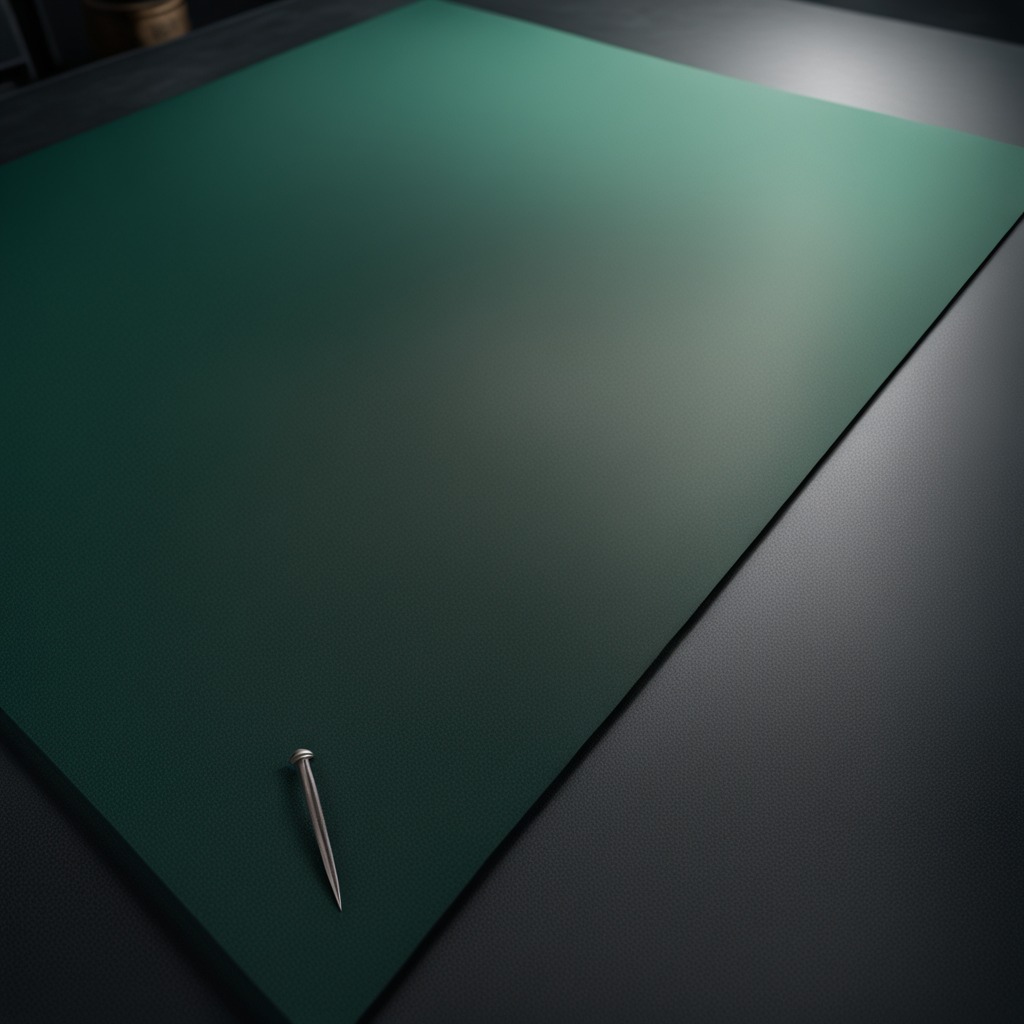
An iron nail lies on the clean granite tabletop inside a workshop at night.